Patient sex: F
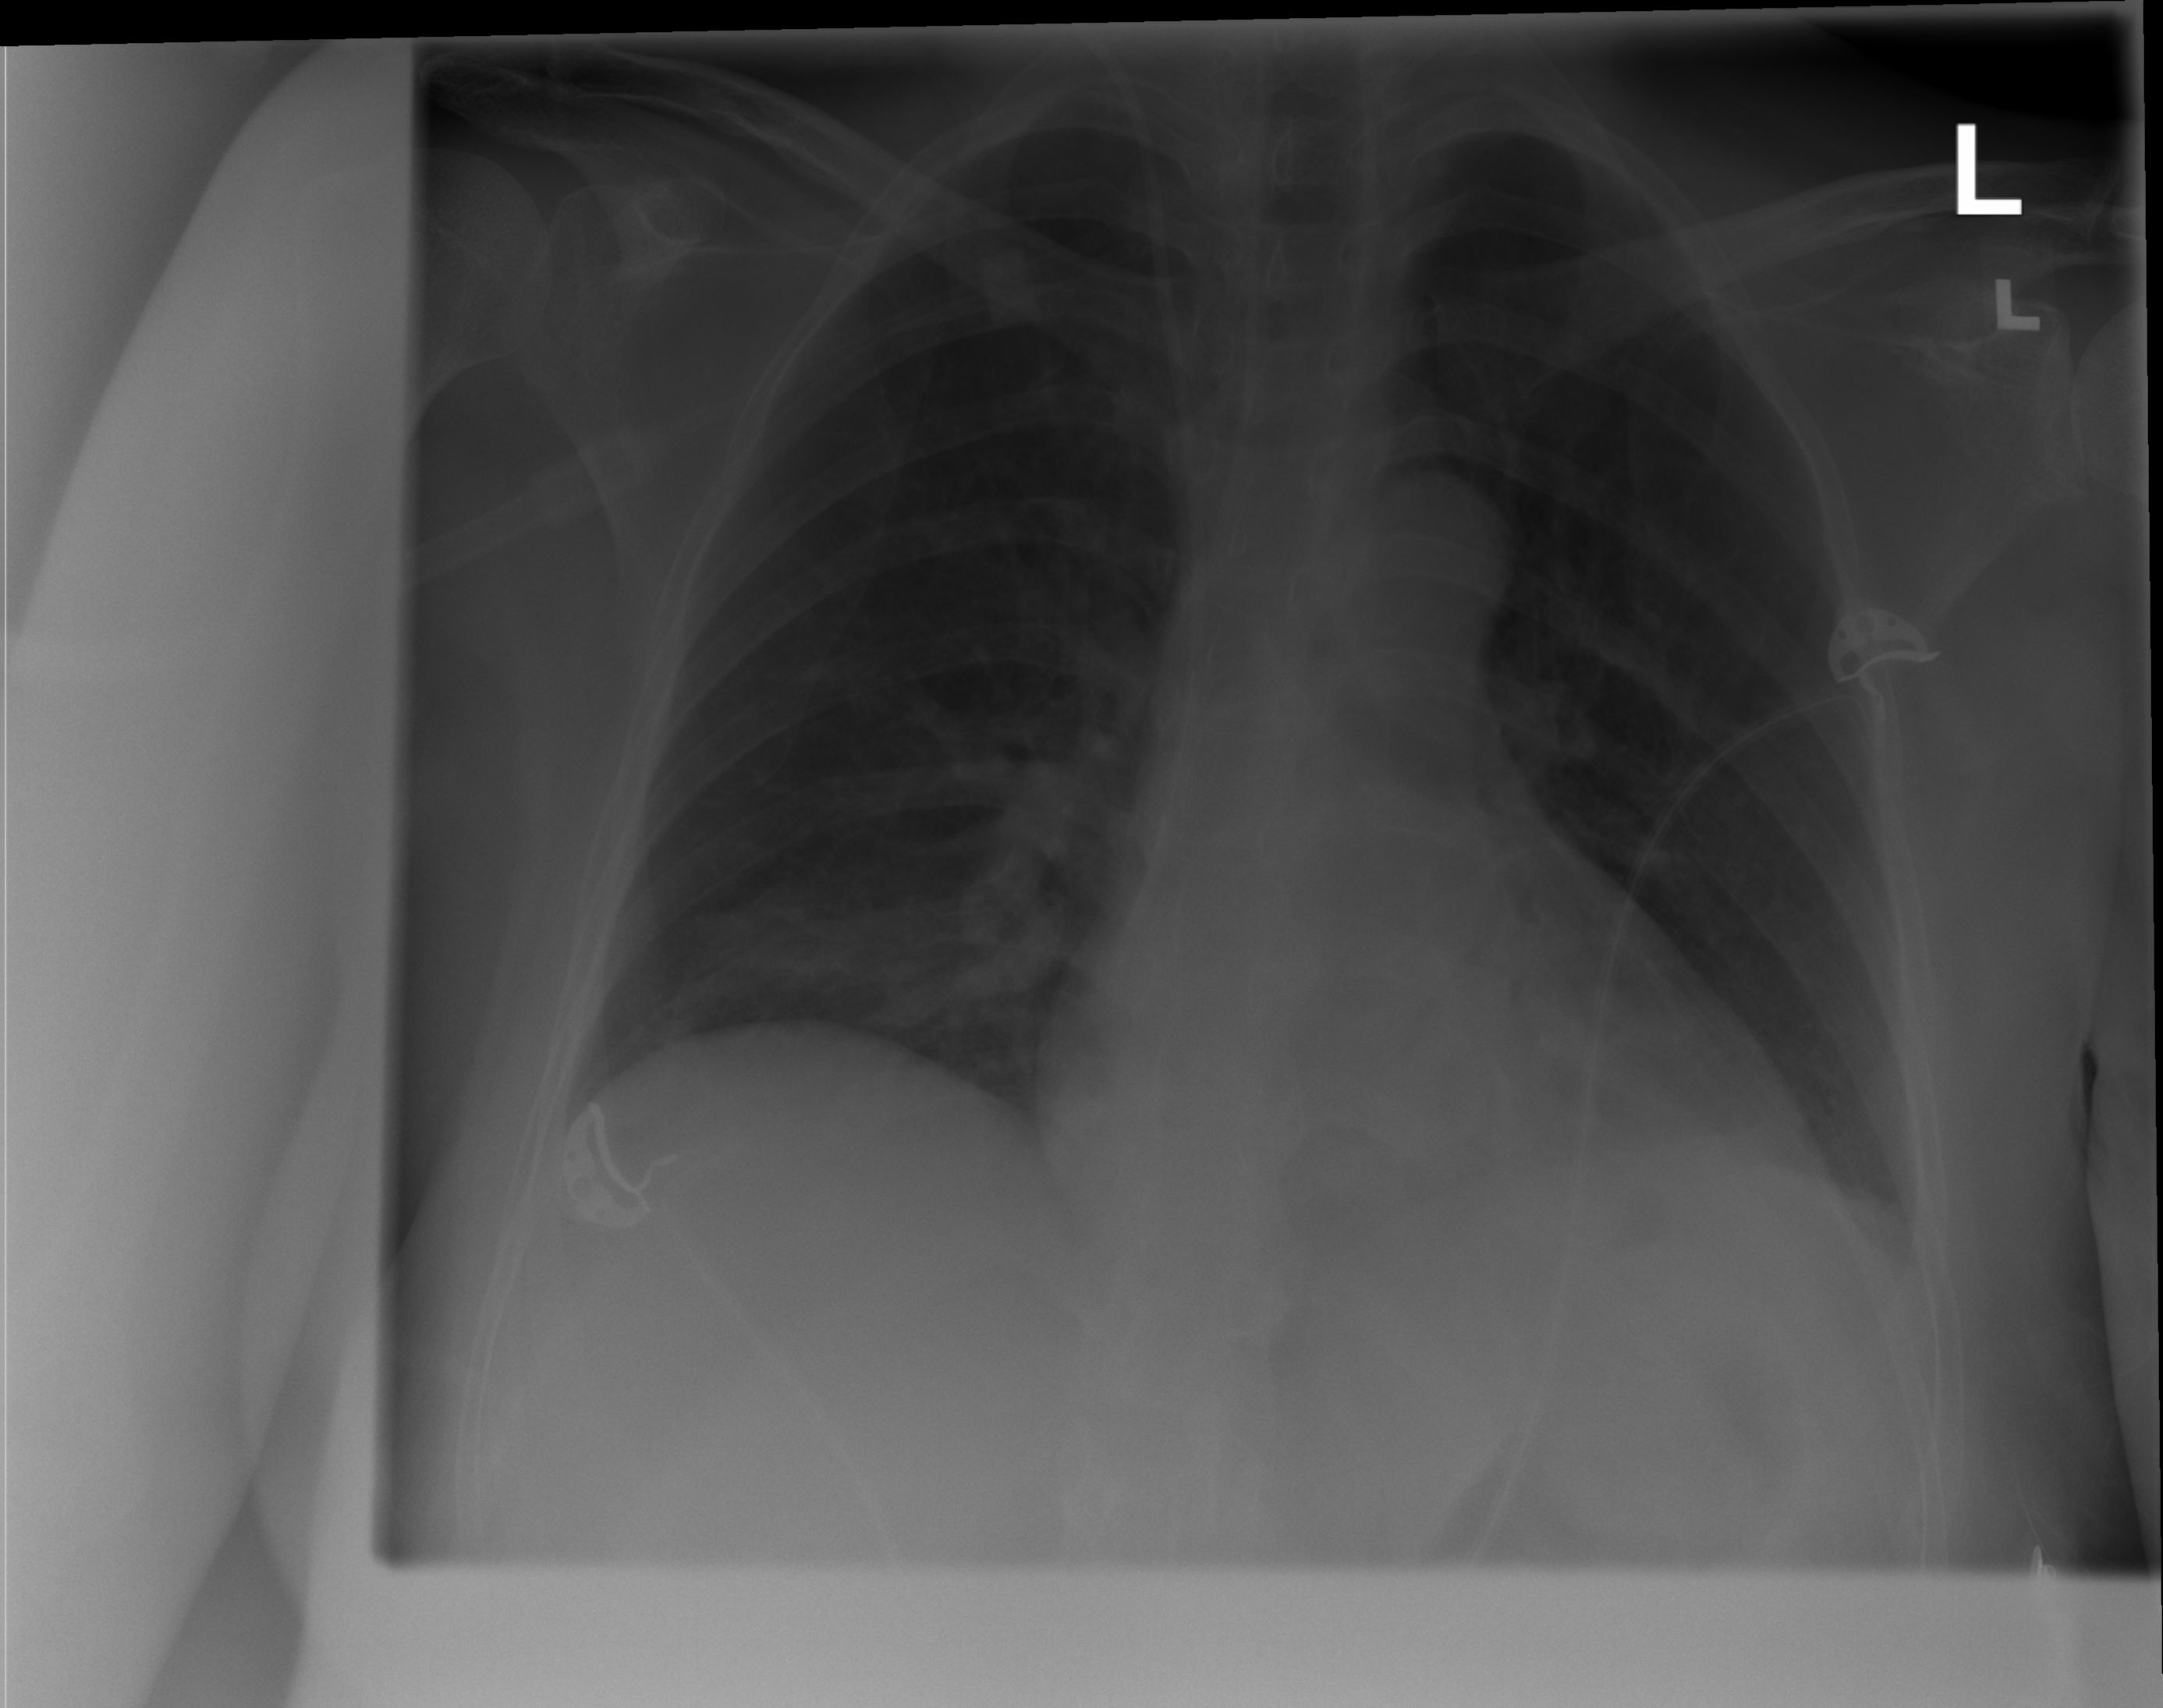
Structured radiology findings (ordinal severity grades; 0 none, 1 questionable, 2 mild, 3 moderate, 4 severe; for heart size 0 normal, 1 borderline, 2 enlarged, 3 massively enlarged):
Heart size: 0
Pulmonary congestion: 0
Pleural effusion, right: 0
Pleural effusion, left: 0
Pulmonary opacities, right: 0
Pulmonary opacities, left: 0
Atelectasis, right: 2
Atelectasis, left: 2